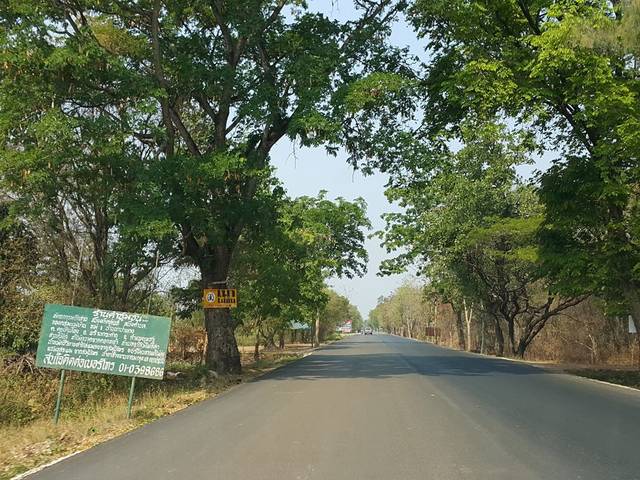
Region: Thailand
Coordinates: 16.685, 99.634